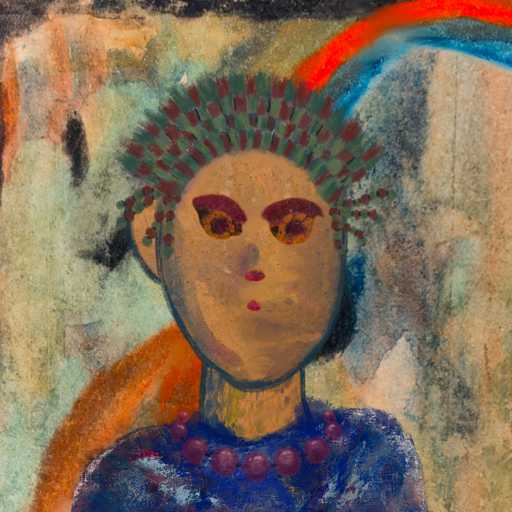
Background: Childish, Head And Neck Front: In_The_Sun, Face Front: Doll, Bust: Irani, Hair Front: Blank, Head Accessory: After_Raid_Crown, Second Necklace: Blank, Necklace: Irani_2, Baby: Blank